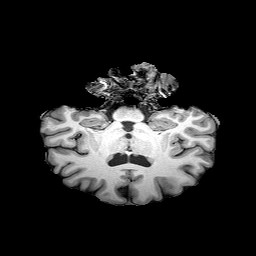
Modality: T1w
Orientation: sagittal
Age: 44
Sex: female
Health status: healthy